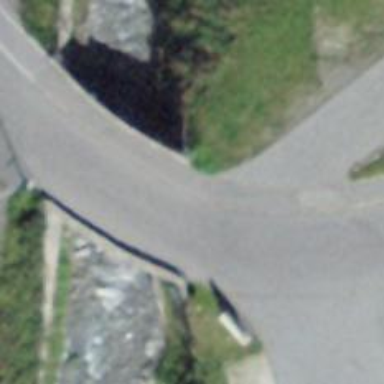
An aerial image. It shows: Residential road with bridge designed for skitour.